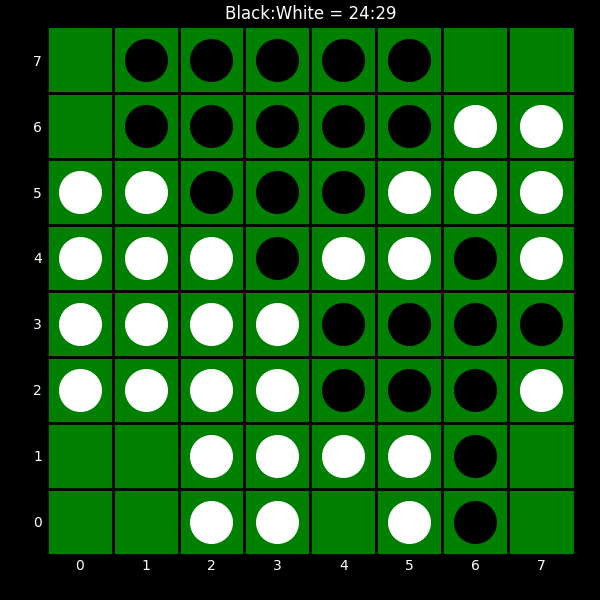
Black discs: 24
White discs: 29